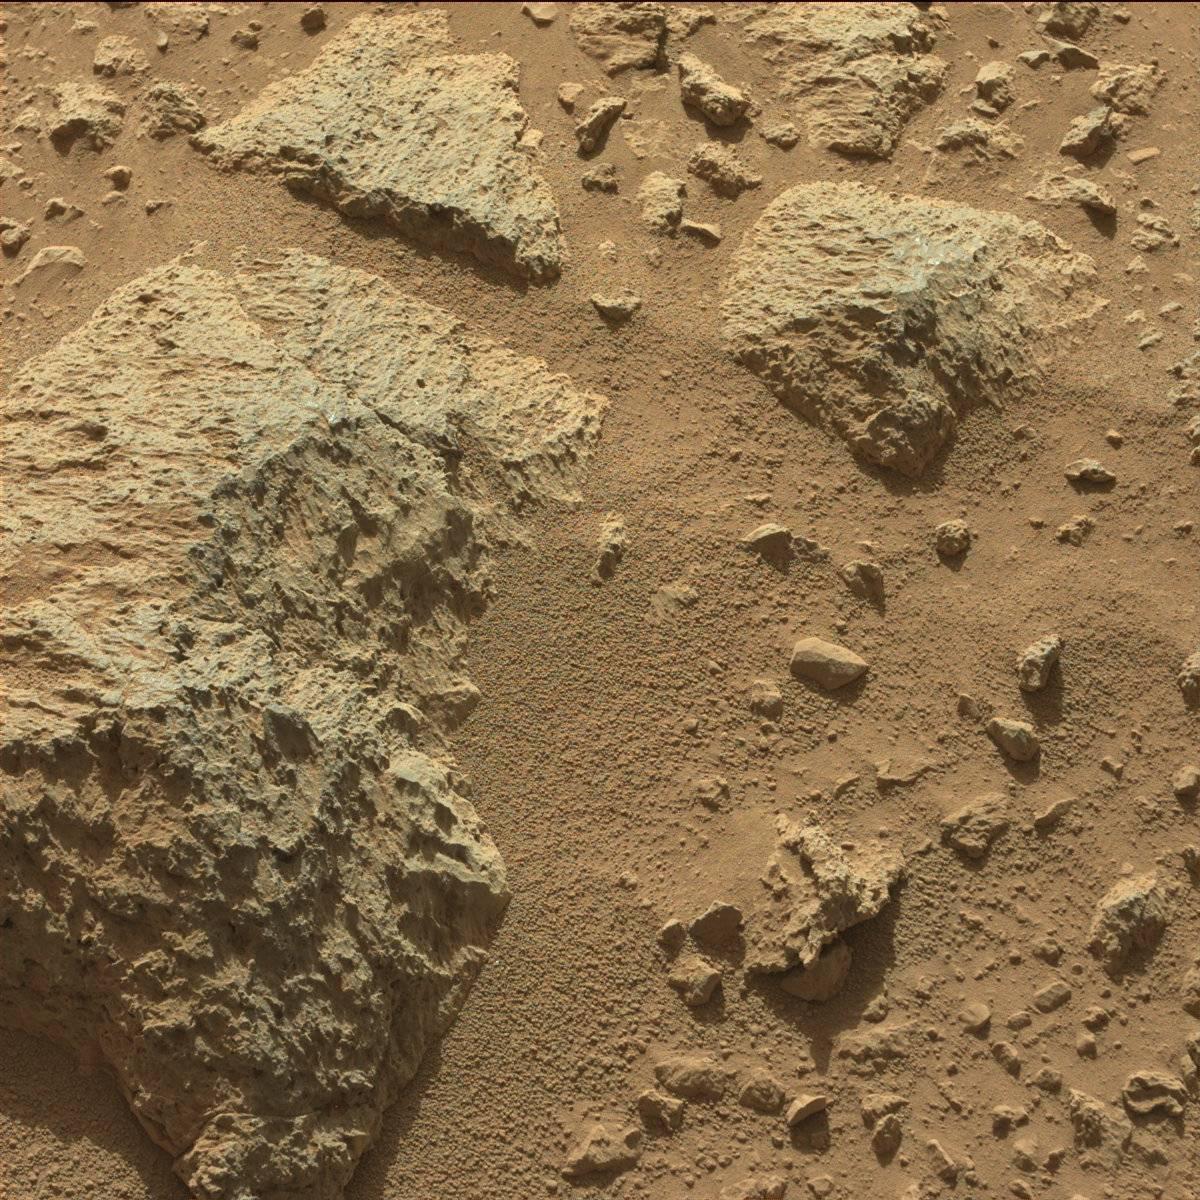
Terrain classes present: Bedrock, Sand / Soil